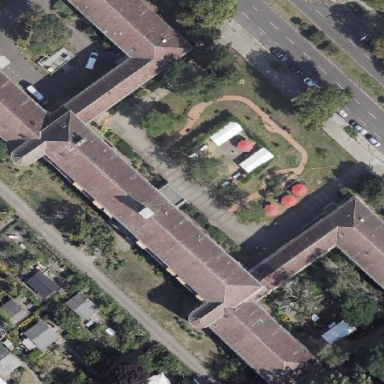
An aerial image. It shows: Building that serves as nursing home.